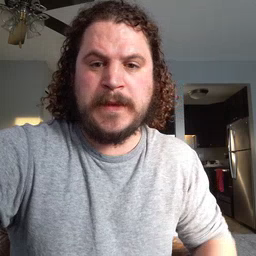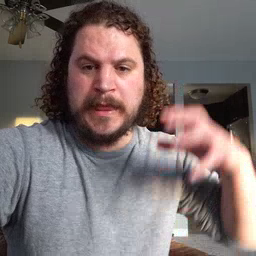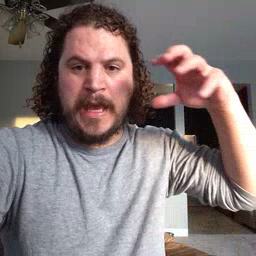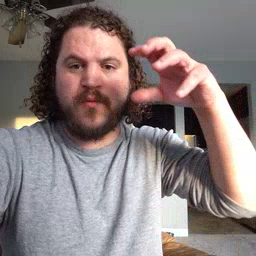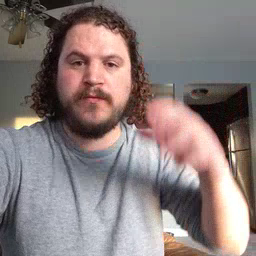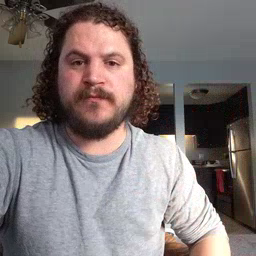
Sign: cloud